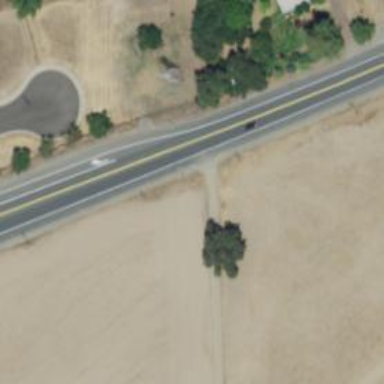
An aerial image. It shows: Asphalt road classified as primary highway.